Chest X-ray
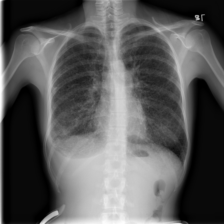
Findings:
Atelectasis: negative
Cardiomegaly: negative
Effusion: positive
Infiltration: negative
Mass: negative
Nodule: negative
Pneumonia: negative
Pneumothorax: negative
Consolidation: negative
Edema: negative
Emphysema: negative
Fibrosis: negative
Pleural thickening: negative
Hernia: negative